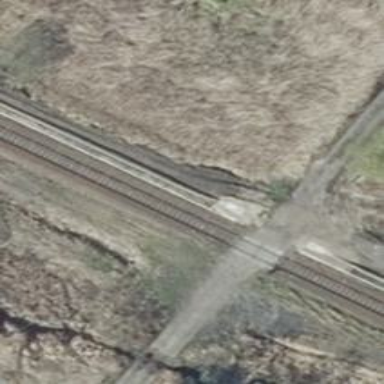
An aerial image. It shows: Railway level crossing.